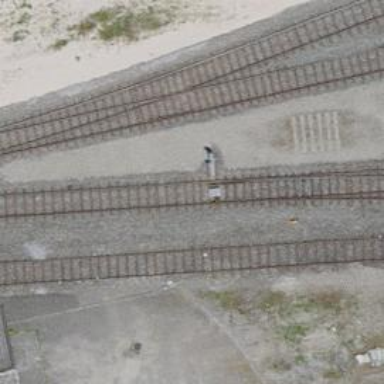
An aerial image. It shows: Railway switch.